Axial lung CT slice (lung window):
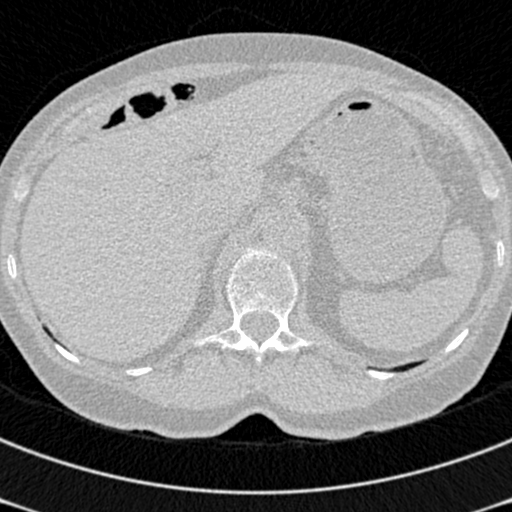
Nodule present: no